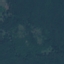
Land use / land cover class: Forest